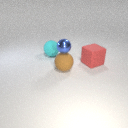
small blue metal sphere above large brown rubber sphere